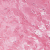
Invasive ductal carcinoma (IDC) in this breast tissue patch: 0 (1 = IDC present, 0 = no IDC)